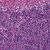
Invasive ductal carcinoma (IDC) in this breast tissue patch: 1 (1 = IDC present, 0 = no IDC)